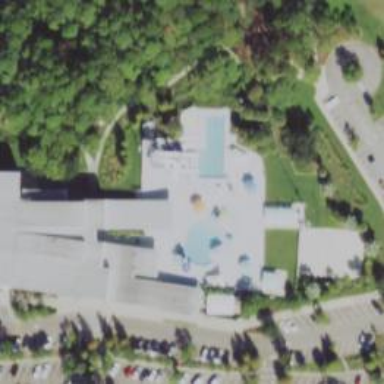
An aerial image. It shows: Water park.